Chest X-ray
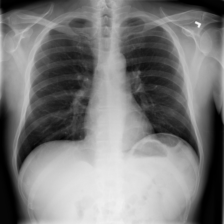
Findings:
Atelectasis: negative
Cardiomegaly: negative
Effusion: negative
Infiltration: negative
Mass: negative
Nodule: negative
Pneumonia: negative
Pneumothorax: negative
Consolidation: negative
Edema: negative
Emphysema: negative
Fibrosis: negative
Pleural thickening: negative
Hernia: negative